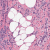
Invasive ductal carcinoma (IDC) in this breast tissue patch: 0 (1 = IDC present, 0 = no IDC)